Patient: sex M, age 61
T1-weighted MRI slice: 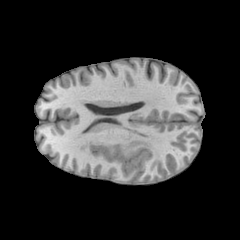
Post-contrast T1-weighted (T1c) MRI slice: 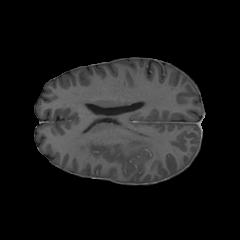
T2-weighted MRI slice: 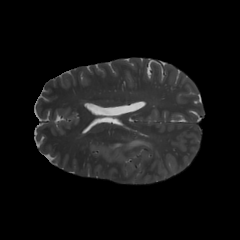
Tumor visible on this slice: yes
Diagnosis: Glioblastoma, IDH-wildtype
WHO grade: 4